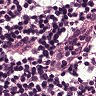
Metastatic tissue present: no